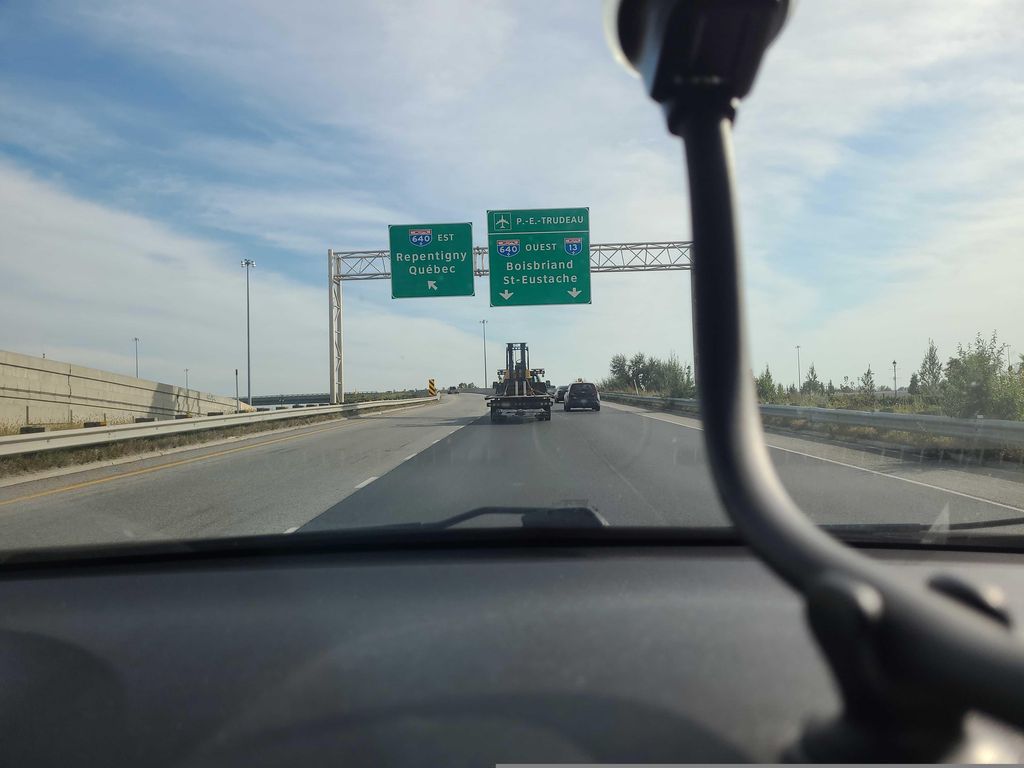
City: montreal